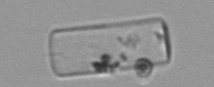
Label: Guinardia_delicatula